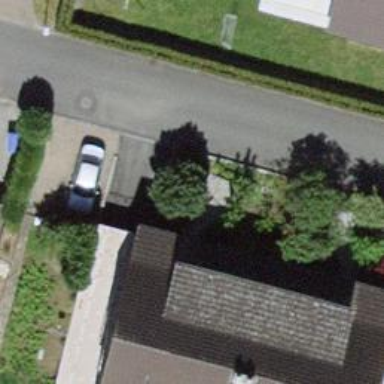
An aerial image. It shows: Semi-detached house.